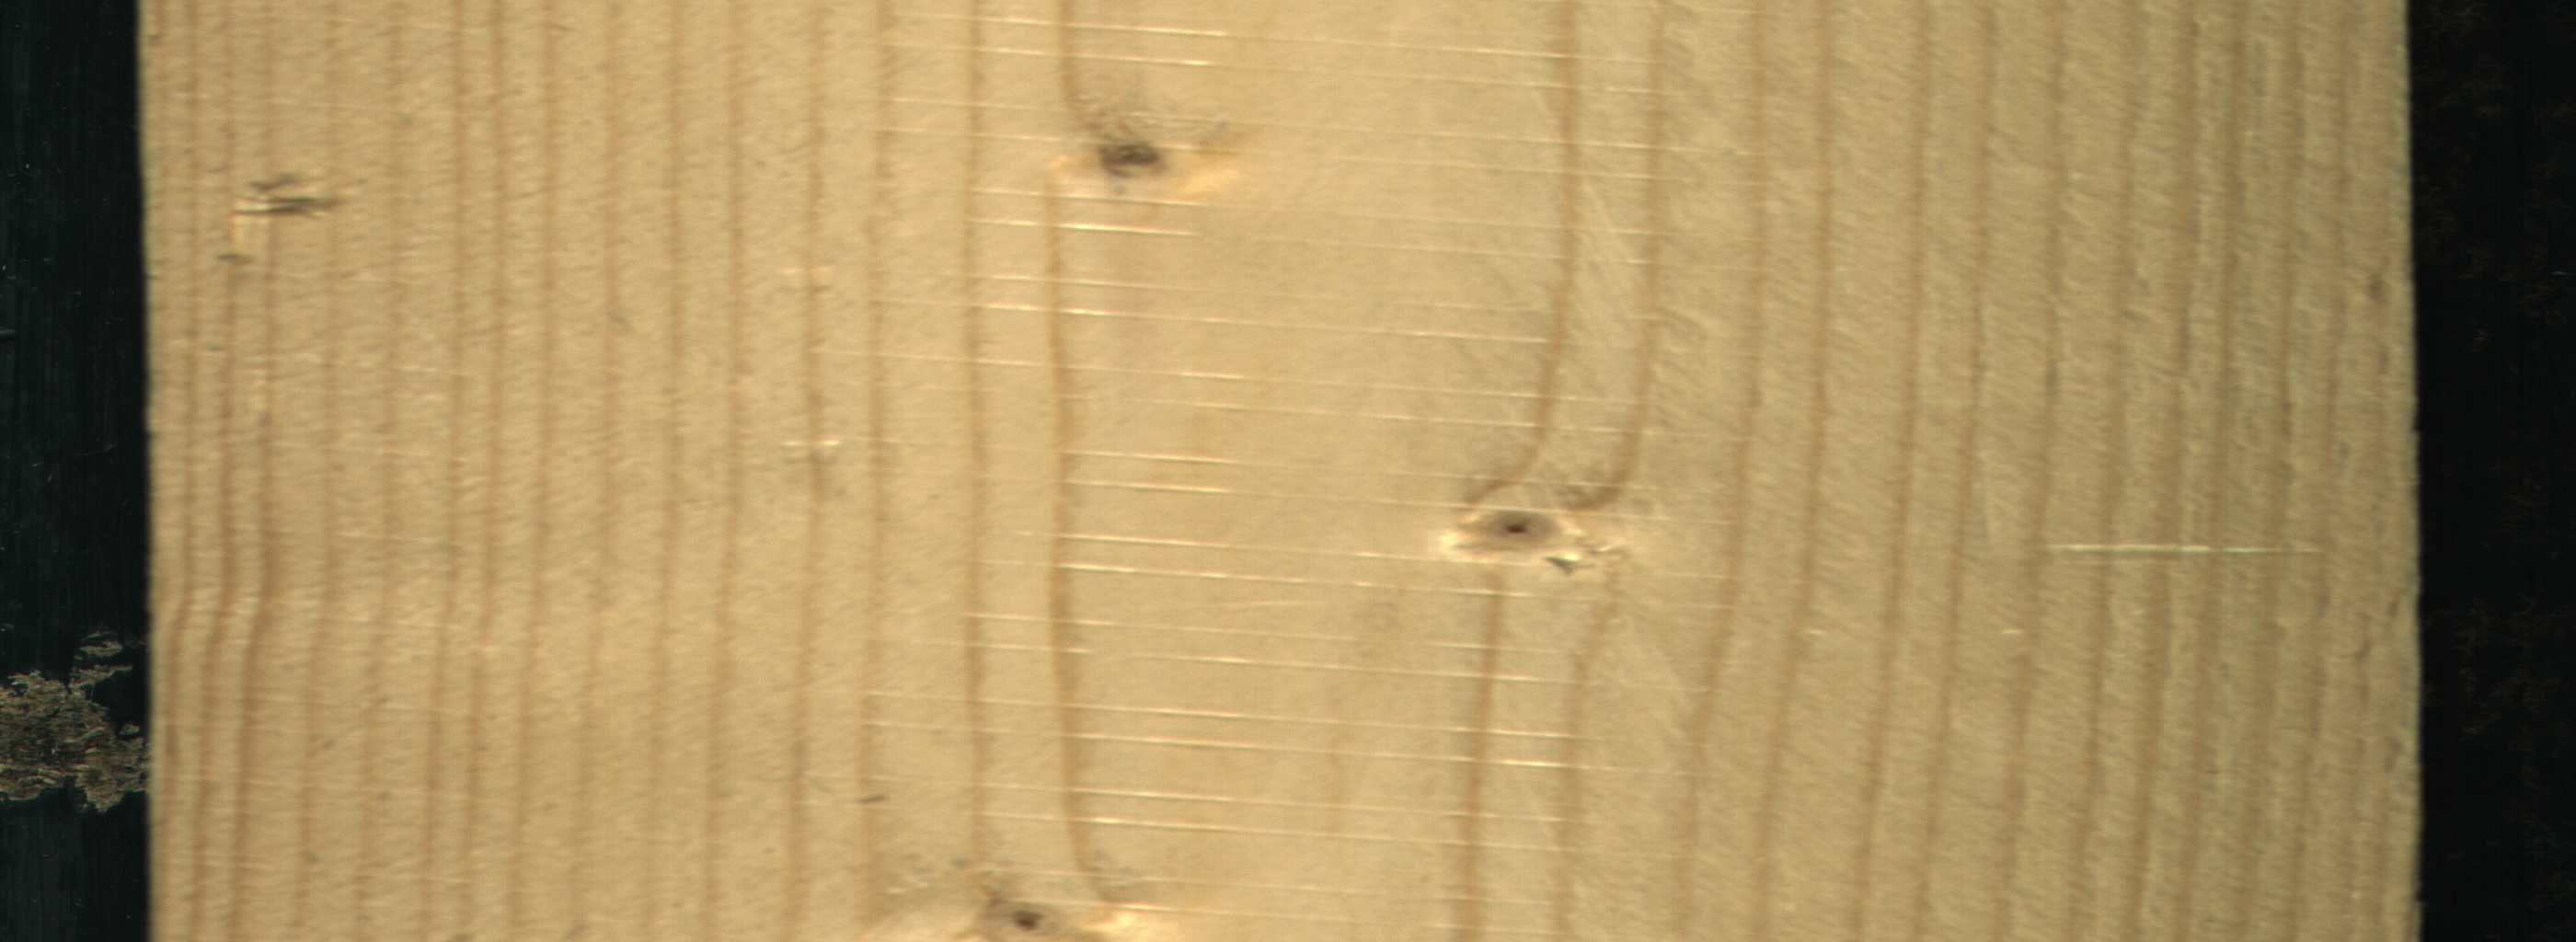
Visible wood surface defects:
Live_Knot
Live_Knot
Live_Knot